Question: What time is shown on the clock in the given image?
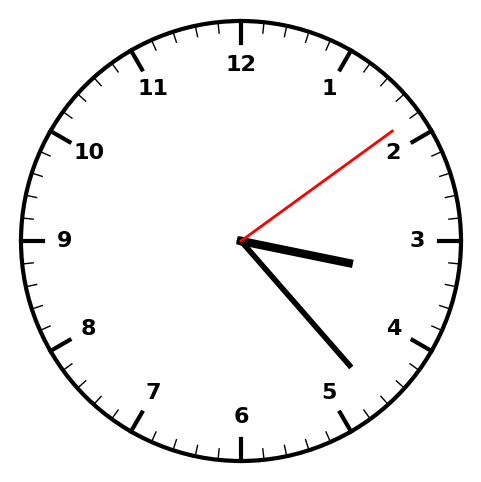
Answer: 03:23:09